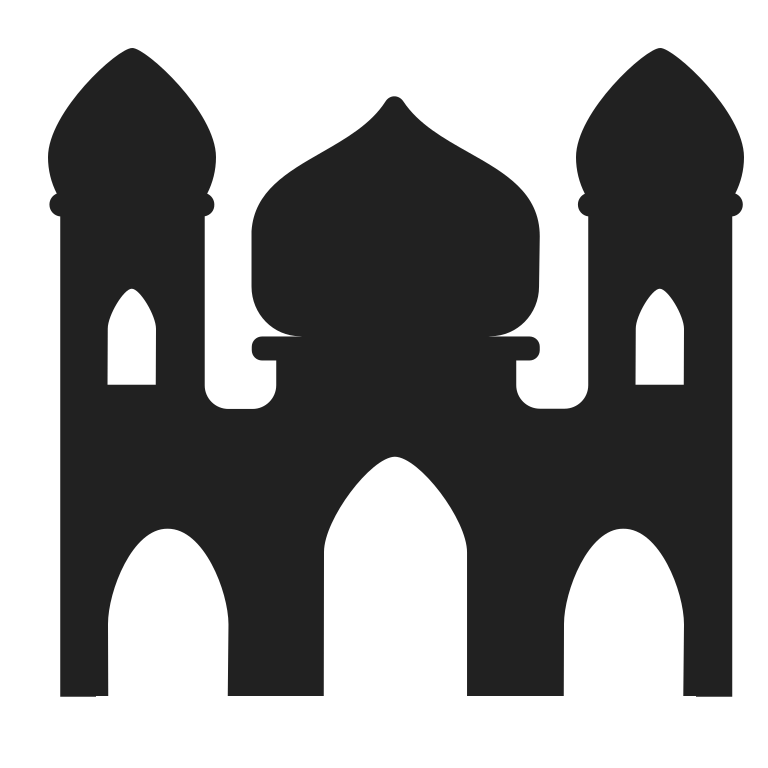
mosque high contrast